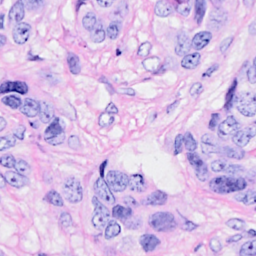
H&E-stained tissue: Breast